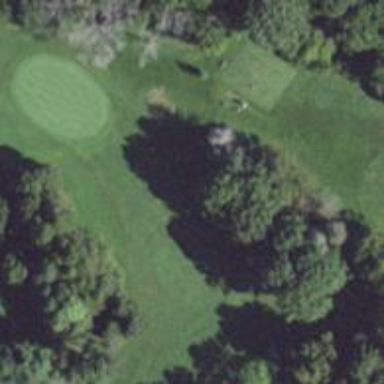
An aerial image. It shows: Golf hole.